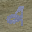
Label: 2